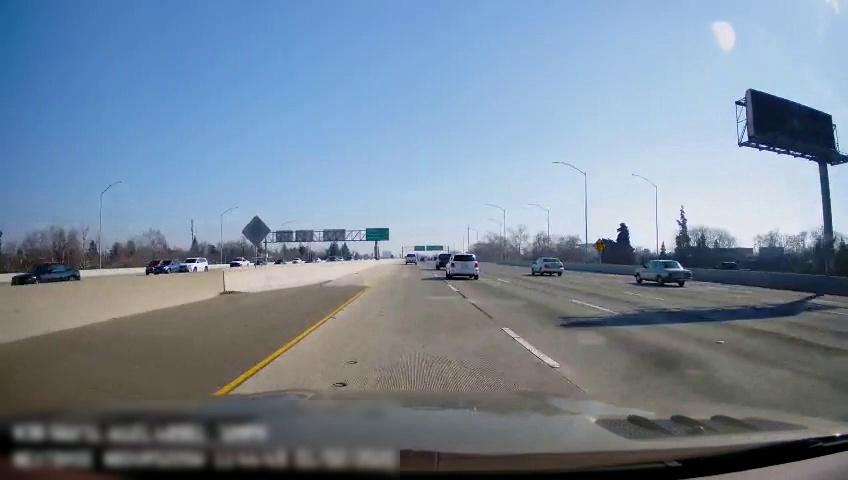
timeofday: Day
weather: Sunny
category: Drivable Space
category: Vehicles | Car
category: Vehicles | Car
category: Vehicles | Car
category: Vehicles | SUV
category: Vehicles | Truck
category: Drivable Space
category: Vehicles | Truck
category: Vehicles | Car
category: Vehicles | Car
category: Vehicles | Truck
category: Vehicles | SUV
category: Vehicles | Truck
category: Lanes | Current Lane
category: Lanes | Current Lane
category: Lanes | Alternate Lane
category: Lanes | Alternate Lane
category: Lanes | Alternate Lane
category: Lanes | Alternate Lane
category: Traffic | Signs
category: Traffic | Signs
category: Traffic | Signs
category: Traffic | Signs
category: Traffic | Signs
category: Traffic | Signs
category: Traffic | Signs